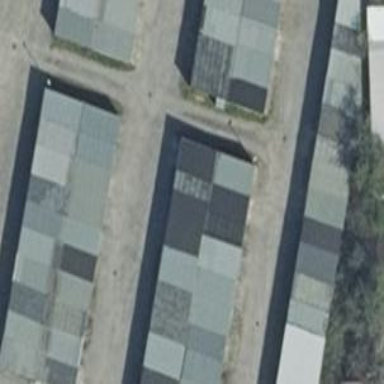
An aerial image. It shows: Row of garages with flat roofs made of gray tar paper. The roofs are oriented along the buildings.